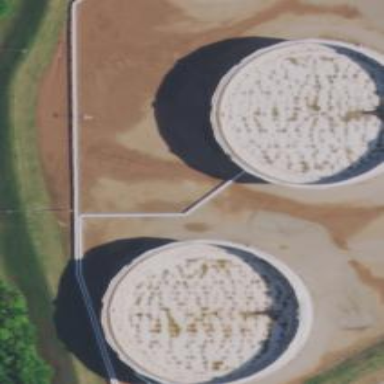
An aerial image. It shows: Storage tank created as man-made structure.